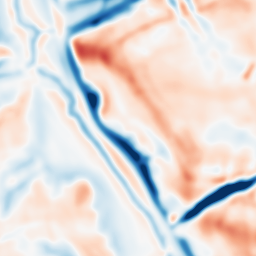
Category: multiscale
Decomposition family: dog
Decomposition parameters: sigma_low: 3
sigma_high: 10
Upsampling method: bicubic
Upsampling parameters: scale: 4
Upsampling scale: 4